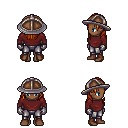
a pixel art fantasy rpg character, female body template, human, dark skin, maroon long-sleeve shirt, metal pants, dark blonde long hairstyle, chain helm, metal gloves, brown shoes, four views (front, back, left, right), 2x2 character sprite sheet, small pixel art, hard edges, no anti-aliasing